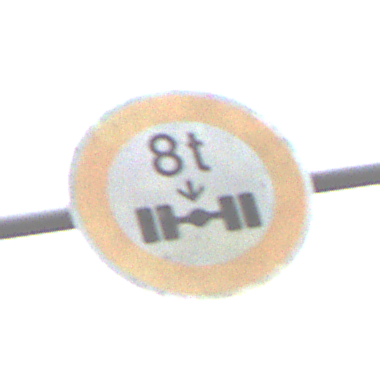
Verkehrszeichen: TatsaechlicheAchslast
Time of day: Midday
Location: Outdoor (Nature)
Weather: Overcast
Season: NotSpecified
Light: Natural